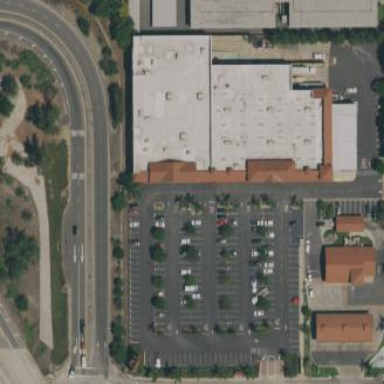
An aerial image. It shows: Commercial building housing department store.